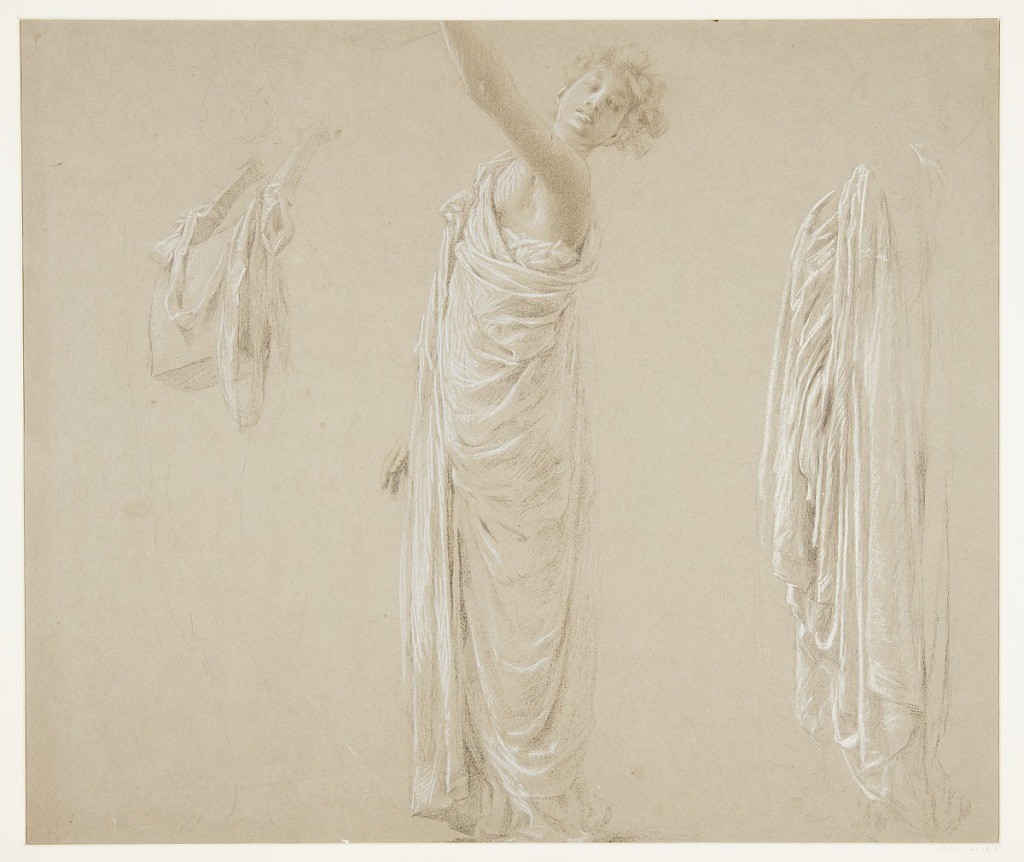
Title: Study for leader of the procession, “Vintage Festival,” Mendelssohn Glee Club, New York, NY
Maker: Robert Frederick Blum, American, 1857–1903
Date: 1895–1898
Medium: Pastel crayon on wove paper
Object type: Drawing
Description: Three sketches of a female figure standing with left arm raised. Centre, the walking woman is shown with bare left part of the bust, and with the head thrown back and turned toward the left shoulder. At left, the figure in the same post is slightly outlined as a mude. A lyre with a decorating ribbon is drawn over a part of the body. At right, a study for the drapery. The slightly sketched pose is still the same, but the drapery is changed through the covering of the left shoulder.